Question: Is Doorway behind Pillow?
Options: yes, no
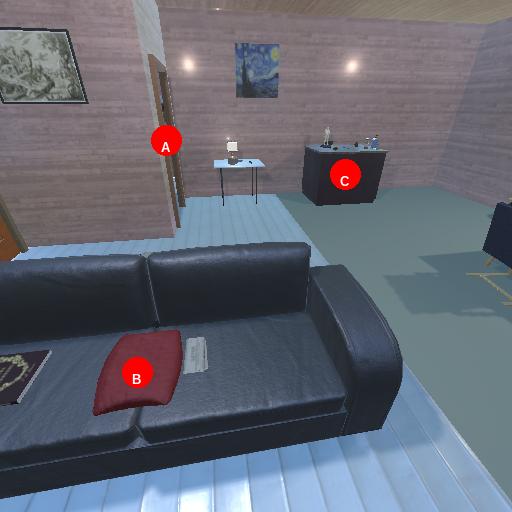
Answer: yes